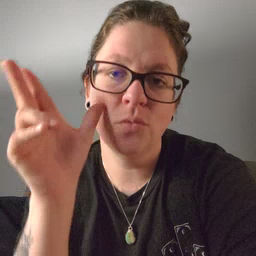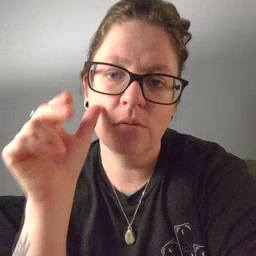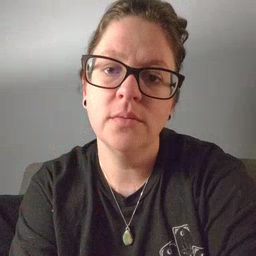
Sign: horse